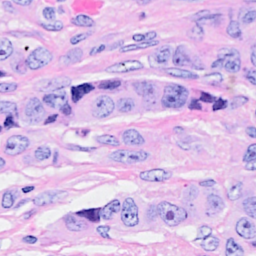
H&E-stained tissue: Breast